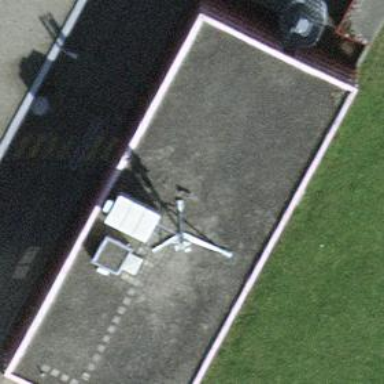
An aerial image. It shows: Man-made mast used for communication purposes.